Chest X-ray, AP view. Patient: 46 years old, sex M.
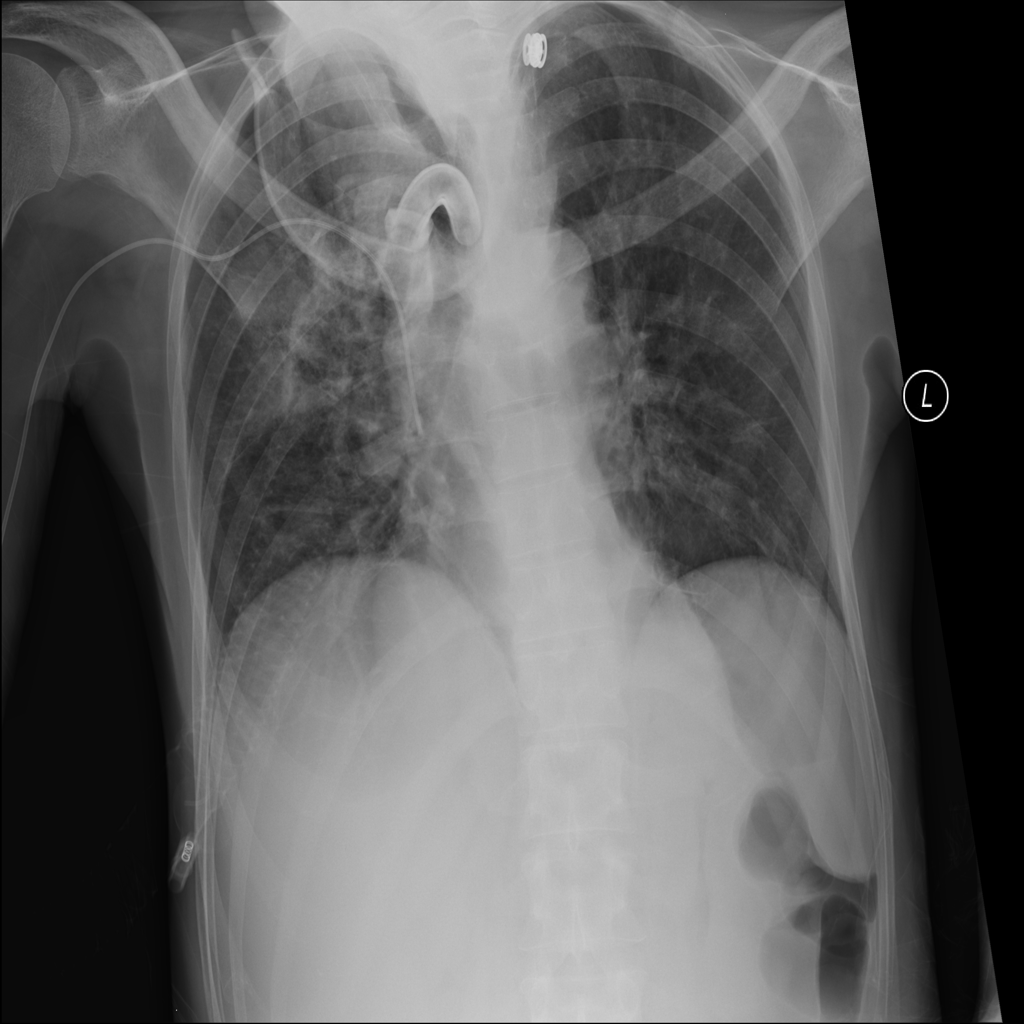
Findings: Infiltration